Field crop: maize
Growth stage: 1
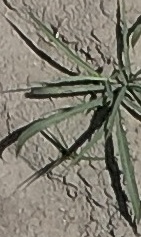
Species: sorghum